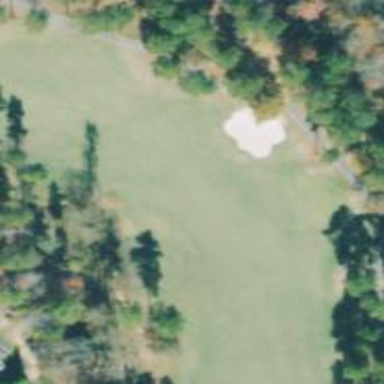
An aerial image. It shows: Golf hole.